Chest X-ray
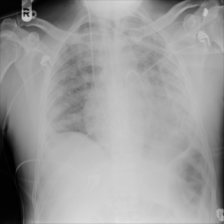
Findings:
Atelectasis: negative
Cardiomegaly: negative
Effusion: negative
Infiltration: negative
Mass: negative
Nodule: negative
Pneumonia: negative
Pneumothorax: negative
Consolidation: negative
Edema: negative
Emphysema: negative
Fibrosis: negative
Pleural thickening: negative
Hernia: negative